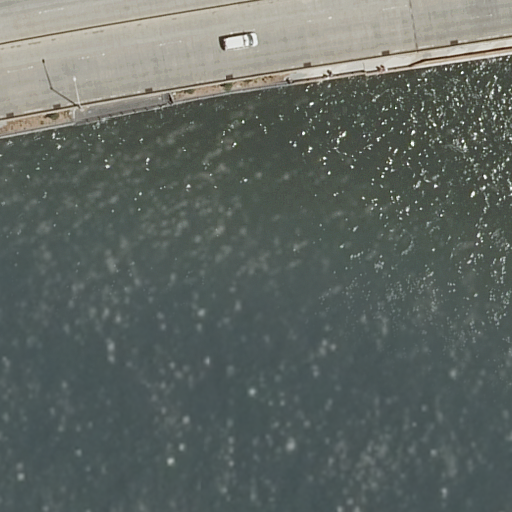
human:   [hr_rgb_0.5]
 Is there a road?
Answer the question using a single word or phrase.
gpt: yes

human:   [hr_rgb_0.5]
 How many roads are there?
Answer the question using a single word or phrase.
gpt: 4

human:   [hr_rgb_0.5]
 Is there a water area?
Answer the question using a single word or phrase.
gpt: yes

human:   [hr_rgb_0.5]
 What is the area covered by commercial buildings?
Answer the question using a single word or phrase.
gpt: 0m2

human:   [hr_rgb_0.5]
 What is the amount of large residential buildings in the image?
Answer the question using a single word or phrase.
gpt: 0

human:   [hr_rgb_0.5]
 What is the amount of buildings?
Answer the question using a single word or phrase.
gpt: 0

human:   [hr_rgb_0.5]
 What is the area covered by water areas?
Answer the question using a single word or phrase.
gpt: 8766m2

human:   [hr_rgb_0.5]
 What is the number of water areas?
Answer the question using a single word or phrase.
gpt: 1

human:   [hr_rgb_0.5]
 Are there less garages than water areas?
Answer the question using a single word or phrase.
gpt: yes

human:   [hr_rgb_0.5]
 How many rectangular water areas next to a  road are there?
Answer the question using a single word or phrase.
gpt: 1

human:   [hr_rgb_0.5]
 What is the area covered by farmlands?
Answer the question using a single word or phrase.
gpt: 0m2

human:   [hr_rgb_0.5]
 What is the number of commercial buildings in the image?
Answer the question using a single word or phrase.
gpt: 0

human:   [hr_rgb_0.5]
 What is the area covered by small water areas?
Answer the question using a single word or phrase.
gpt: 0m2

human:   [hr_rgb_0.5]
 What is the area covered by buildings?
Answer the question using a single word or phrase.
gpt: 0m2

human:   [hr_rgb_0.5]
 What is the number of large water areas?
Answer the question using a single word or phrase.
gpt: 1

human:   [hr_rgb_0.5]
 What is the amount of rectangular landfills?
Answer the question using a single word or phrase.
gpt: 0

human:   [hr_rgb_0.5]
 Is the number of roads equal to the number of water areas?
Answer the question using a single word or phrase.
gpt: no

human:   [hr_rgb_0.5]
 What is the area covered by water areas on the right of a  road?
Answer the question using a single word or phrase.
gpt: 0m2

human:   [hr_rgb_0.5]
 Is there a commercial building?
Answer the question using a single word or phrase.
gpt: no

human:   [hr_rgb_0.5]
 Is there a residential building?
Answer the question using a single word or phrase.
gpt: no

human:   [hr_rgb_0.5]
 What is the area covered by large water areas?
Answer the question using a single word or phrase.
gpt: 8766m2

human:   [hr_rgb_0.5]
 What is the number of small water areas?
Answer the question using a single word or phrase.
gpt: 0

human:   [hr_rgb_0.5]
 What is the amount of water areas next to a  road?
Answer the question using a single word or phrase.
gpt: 1

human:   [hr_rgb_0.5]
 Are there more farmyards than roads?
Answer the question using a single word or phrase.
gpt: no

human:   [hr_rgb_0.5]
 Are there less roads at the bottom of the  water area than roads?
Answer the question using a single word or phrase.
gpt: yes

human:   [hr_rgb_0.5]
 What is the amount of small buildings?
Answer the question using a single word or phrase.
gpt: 0

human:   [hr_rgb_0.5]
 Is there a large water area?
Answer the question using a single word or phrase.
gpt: yes

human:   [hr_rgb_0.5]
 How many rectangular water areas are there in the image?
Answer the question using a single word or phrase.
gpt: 1

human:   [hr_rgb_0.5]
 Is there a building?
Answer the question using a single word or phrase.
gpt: no

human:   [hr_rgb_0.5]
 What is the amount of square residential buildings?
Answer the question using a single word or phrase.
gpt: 0

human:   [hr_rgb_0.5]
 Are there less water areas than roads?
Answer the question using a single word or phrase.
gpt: yes

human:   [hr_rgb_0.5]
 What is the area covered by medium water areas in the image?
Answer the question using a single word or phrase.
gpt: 0m2

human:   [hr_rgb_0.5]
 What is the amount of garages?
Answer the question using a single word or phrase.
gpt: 0

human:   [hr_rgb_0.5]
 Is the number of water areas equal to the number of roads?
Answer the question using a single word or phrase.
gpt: no

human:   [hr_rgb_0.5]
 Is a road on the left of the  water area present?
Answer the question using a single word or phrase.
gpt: yes

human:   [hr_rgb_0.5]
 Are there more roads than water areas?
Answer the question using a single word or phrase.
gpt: yes

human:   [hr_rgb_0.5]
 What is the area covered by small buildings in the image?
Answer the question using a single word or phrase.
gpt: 0m2

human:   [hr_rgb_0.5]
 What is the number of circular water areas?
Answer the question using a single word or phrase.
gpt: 0

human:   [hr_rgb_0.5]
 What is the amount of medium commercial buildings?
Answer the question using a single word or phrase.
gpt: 0

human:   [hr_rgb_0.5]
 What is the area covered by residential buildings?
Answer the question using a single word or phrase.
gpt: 0m2

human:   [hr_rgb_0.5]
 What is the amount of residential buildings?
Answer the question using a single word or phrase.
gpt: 0

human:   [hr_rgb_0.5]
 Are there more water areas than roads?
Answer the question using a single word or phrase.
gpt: no

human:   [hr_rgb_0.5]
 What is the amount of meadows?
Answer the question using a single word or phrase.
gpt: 0

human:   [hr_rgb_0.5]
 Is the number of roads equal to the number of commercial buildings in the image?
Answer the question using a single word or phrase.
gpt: no

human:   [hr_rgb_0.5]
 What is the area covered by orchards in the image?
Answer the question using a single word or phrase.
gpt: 0m2

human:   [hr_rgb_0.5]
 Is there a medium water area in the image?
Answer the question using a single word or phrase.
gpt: no

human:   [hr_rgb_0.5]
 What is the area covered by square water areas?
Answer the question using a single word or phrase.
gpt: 0m2

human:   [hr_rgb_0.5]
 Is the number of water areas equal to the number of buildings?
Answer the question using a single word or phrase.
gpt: no

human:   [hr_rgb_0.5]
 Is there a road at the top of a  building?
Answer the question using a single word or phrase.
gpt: no

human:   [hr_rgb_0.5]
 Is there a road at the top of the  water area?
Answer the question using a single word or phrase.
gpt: yes

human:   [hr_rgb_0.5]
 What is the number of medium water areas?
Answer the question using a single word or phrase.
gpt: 0

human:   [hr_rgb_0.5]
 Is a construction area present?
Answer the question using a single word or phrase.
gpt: no

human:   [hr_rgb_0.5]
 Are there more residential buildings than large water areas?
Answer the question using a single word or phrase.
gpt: no

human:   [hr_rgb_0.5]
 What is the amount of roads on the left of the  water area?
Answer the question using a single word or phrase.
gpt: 2

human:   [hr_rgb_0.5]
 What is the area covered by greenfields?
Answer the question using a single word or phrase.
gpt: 0m2

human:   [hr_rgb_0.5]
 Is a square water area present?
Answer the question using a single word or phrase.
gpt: no

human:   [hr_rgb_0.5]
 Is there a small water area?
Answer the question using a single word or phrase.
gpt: no

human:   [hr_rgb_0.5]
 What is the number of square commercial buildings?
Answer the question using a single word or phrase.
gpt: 0

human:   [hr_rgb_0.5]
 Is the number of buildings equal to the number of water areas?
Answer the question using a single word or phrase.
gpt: no

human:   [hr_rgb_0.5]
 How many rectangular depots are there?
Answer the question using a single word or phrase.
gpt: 0

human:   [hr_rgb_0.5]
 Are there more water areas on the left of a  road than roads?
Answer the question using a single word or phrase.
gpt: no

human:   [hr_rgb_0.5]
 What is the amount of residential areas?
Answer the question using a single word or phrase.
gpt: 0

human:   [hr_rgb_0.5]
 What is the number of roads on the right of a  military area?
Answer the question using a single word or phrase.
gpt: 0

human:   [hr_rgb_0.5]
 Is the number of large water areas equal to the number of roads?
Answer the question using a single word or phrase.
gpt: no